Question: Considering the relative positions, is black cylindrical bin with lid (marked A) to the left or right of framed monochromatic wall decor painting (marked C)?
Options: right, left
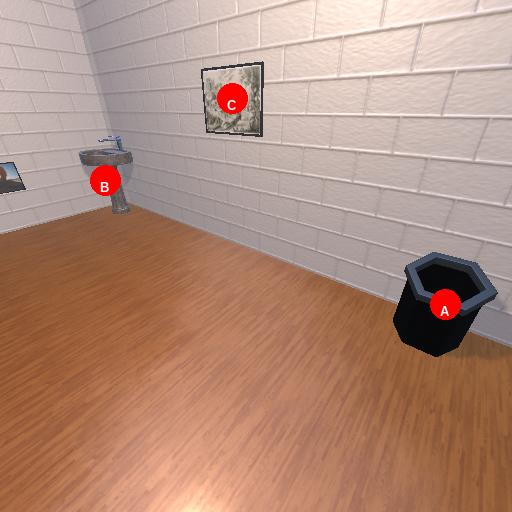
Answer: right